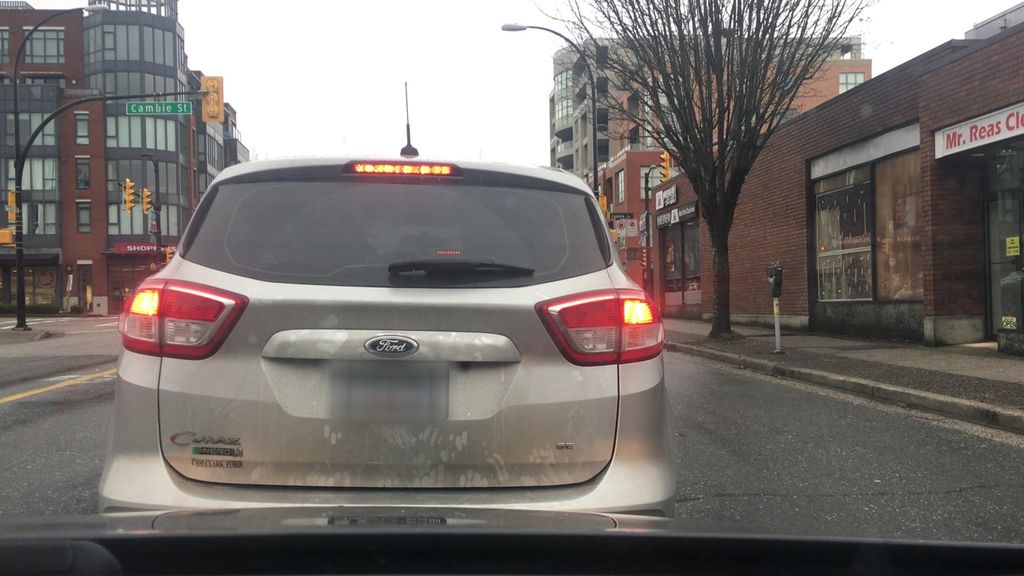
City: vancouver